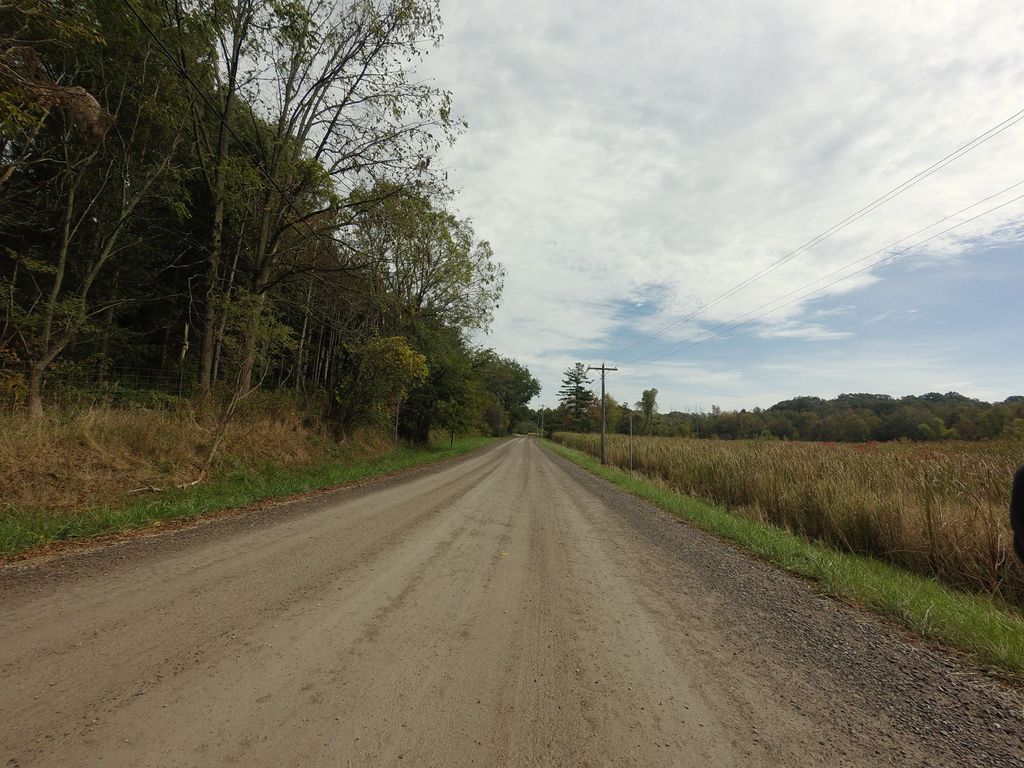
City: hamilton